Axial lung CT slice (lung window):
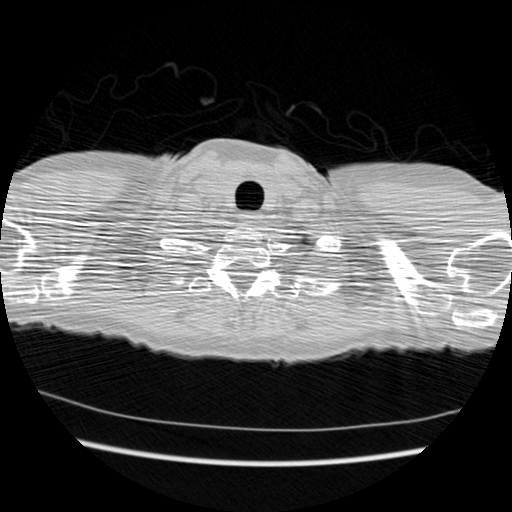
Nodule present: no